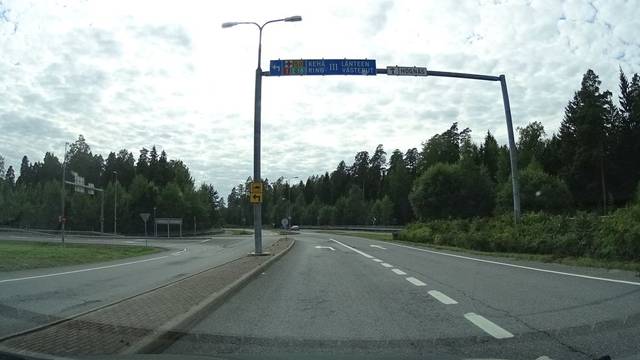
Region: Finland
Coordinates: 60.241, 24.695